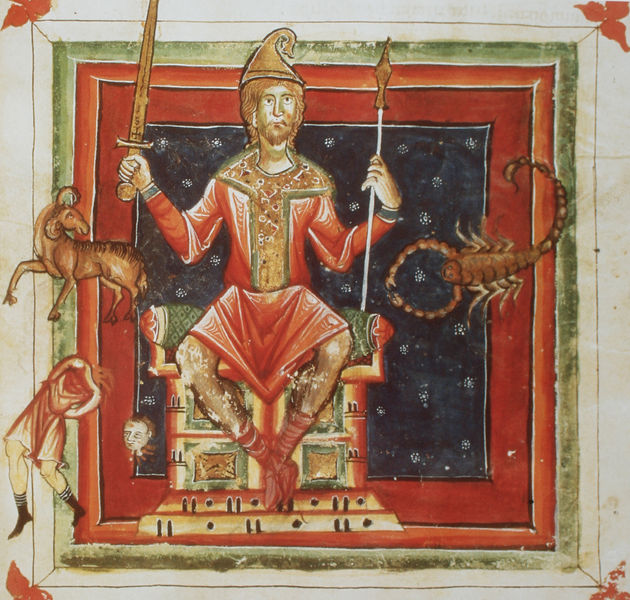
Titel: Liber astrologiae. Mars in seinen Häusern
Künstler: Georgius Fendulus
Standort: Paris
Institution: Bibliothèque Nationale
Schlagwörter: blau, blätter, gemälde, gott, held, himmel, kopf, körper, mann, weiß, gelb, grün, menschen, sitzen, blume, blumen, braun, finger, grau, hut, männer, orange, schwarz, stuhl, symbol, zeichnung, blick, blüte, blüten, haus, rot, tier, tiere, malerei, muster, rock, bart, hemd, mütze, richter, arme, enthauptung, geköpft, gesicht, henker, hinrichtung, kleidung, köpfen, mensch, mord, rahmen, sockel, tod, vollbart, bild, hals, hände, gewand, gold, haare, pose, sitzend, blatt, borte, frontal, turm, beine, hufe, papier, sitz, man, schuhe, linien, hocker, kaiser, kissen, könig, lanze, thron, polster, socken, griff, strümpfe, scheren, blut, schaf, buch, burg, eckig, stern, sterne, seite, illustration, schwert, säbel, waffen, waffe, stiefel, herrscher, hufen, buchdruck, jahr, rolle, pergament, quadrate, hirsch, christus, mittelalter, krieger, stachel, zipfelmütze, macht, opfer, speer, trichter, hörner, spritzer, karl, gepolstert, bock, stier, sternzeichen, ziege, buche, quadrat, kopflos, krebs, zepter, szepter, symbole, quadratisch, karl der große, regent, urteil, widder, siten, buchillustration, steinbock, buchmalerei, astrologie, tierkreis, codex, überkreuz, ram, minuskel, karolingisch, illumination, skorpion, shwert, geköpfter, mann7, kisssen, scorpion, pippin, macaht, machat